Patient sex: F
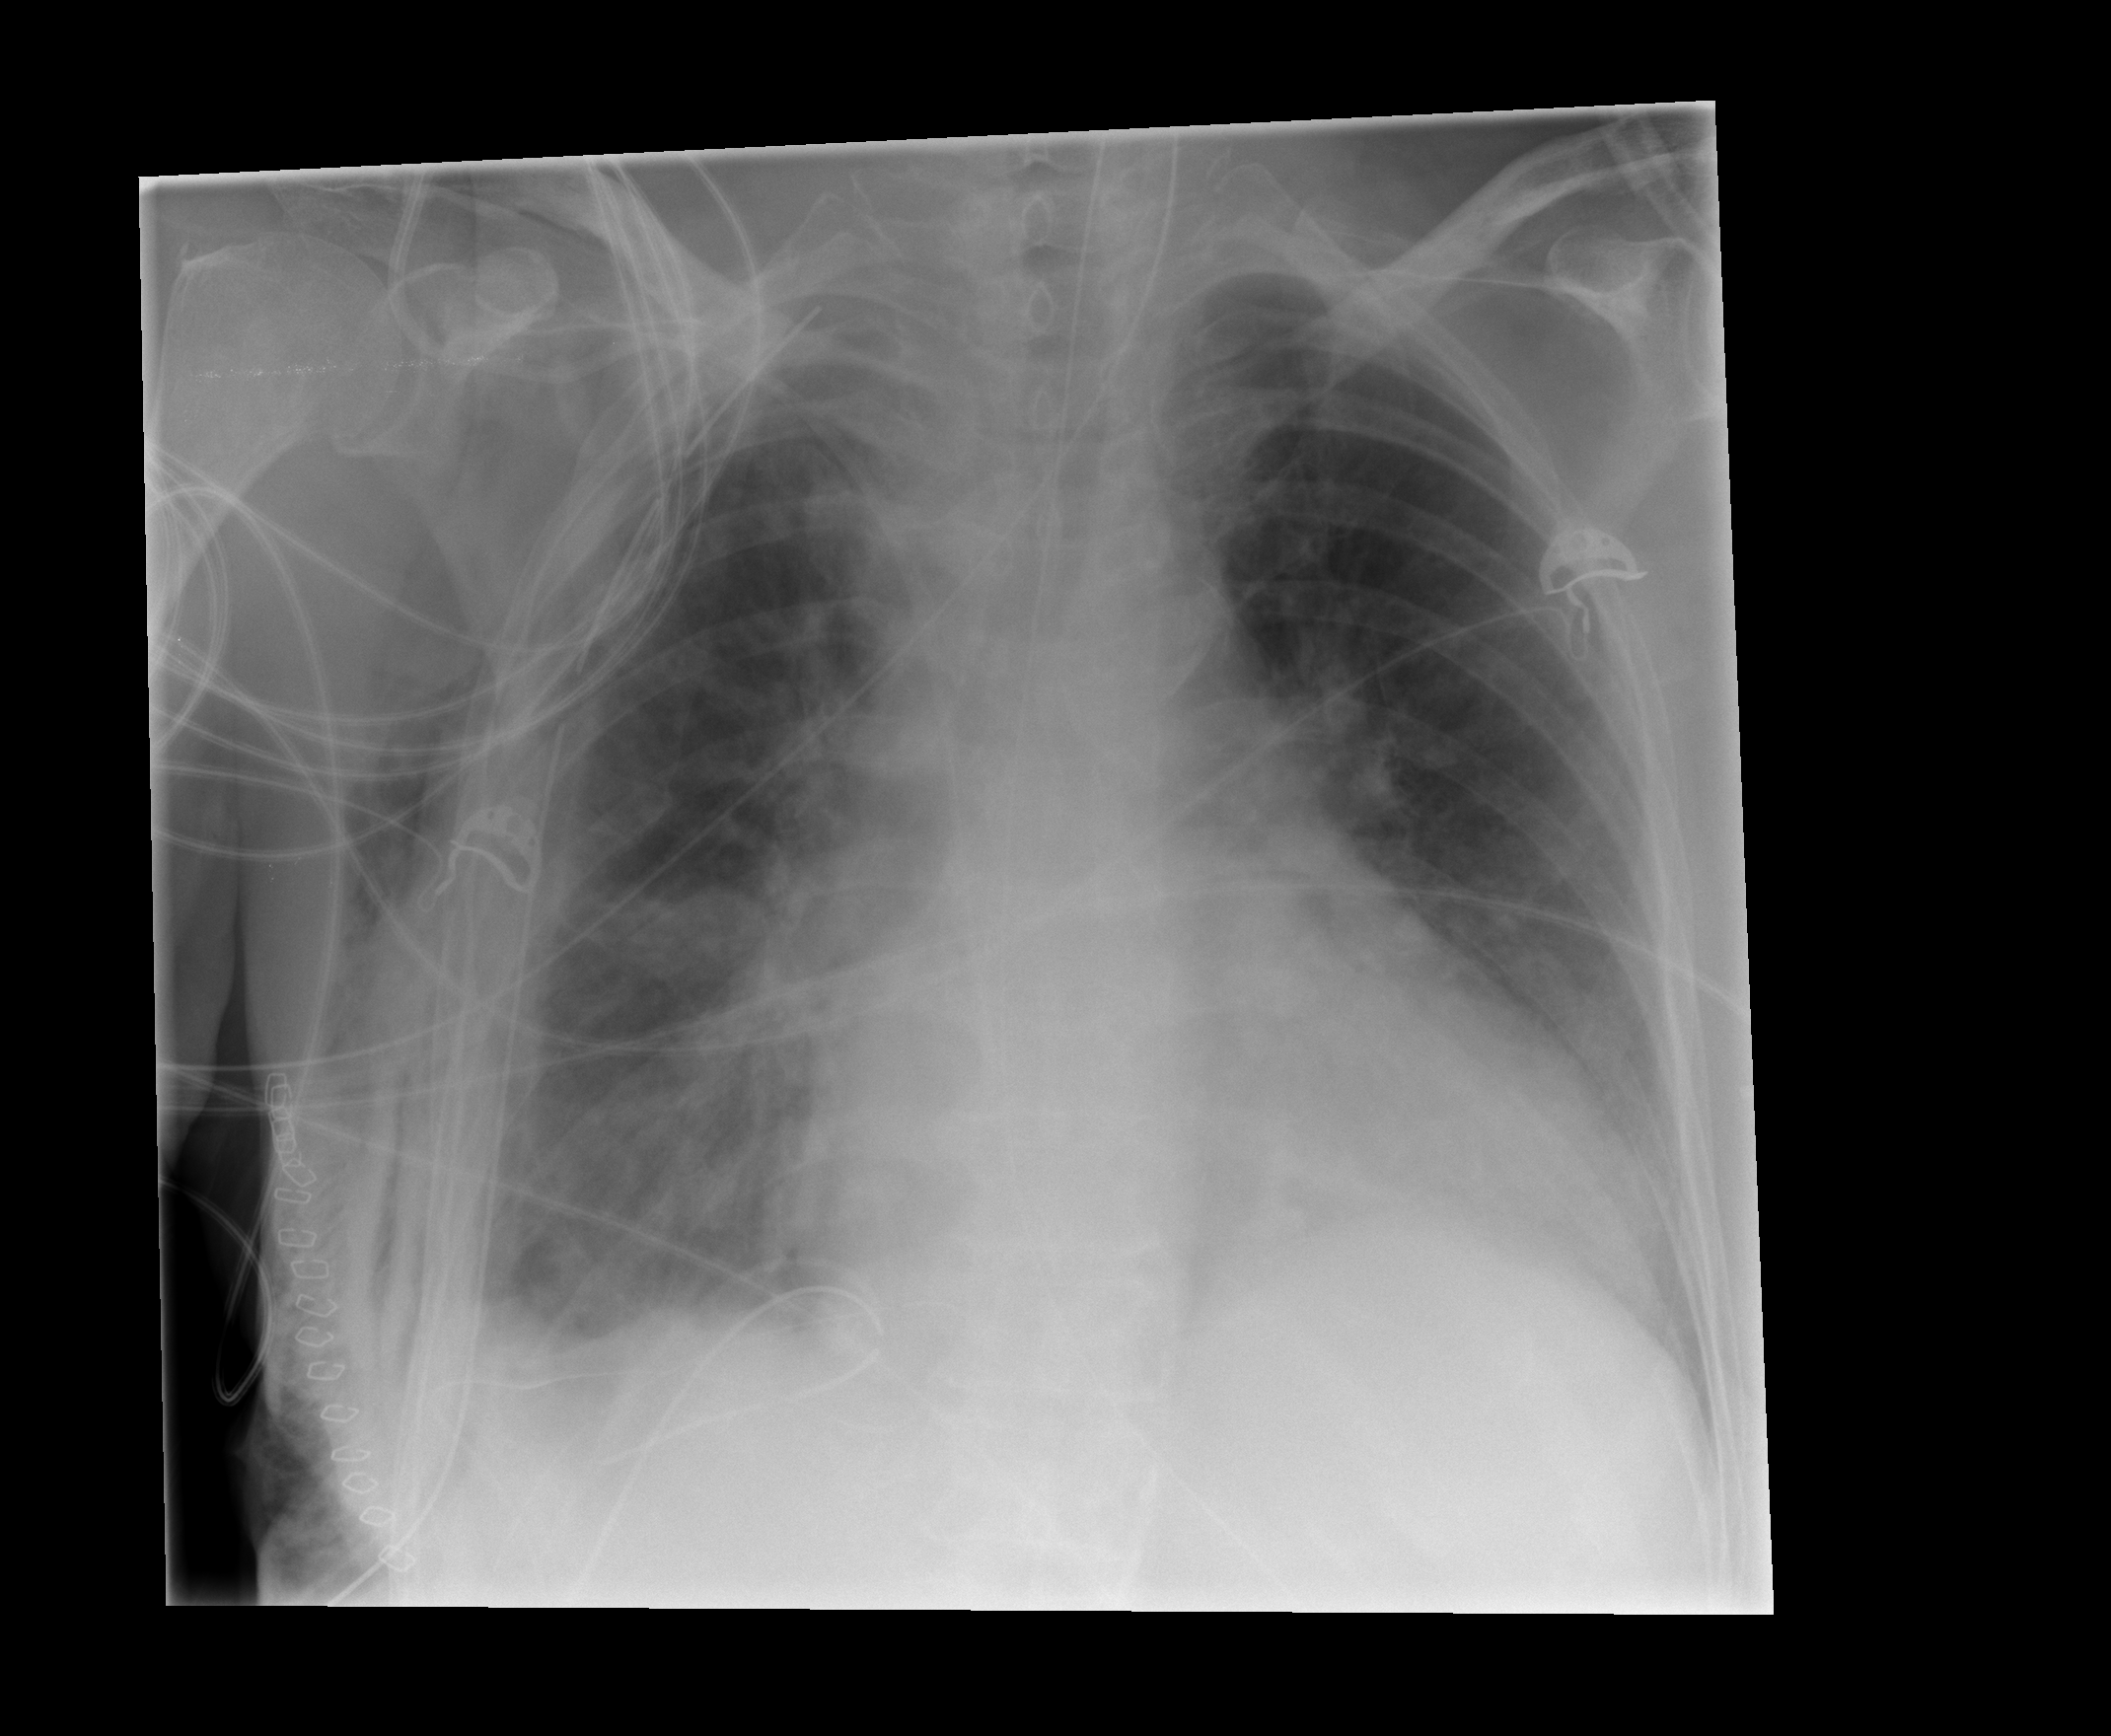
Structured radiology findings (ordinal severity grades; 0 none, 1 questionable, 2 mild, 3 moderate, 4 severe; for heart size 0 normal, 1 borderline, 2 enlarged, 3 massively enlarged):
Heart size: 1
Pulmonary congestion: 0
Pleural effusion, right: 2
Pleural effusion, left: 0
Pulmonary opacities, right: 1
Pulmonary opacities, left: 0
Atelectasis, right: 2
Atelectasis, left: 0